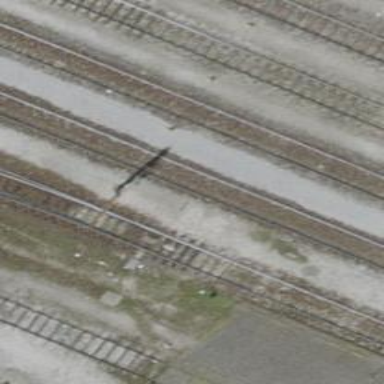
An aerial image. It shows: Railway switch.